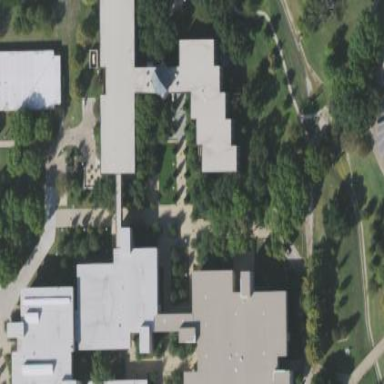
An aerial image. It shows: University building.